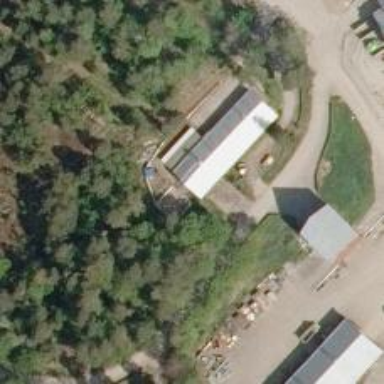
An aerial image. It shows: Animal shelter.